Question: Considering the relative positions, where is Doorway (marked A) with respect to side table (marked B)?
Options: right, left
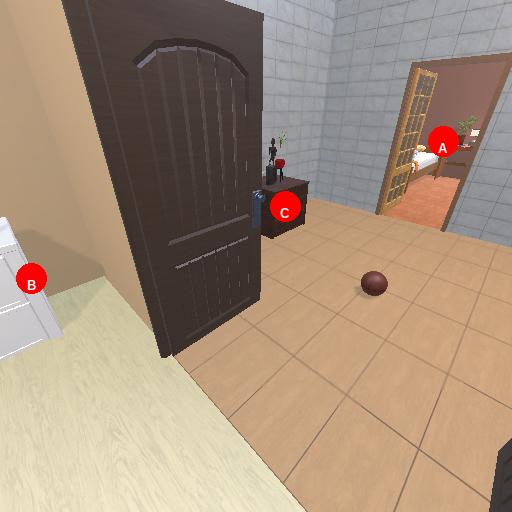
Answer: right